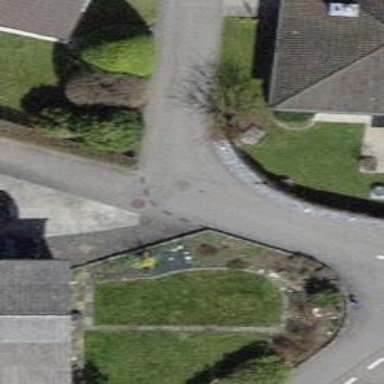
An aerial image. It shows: Residential road with asphalt surface and no sidewalk.